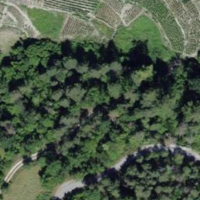
EUNIS habitat code: 41
Species observed at this site:
Cirsium arvense